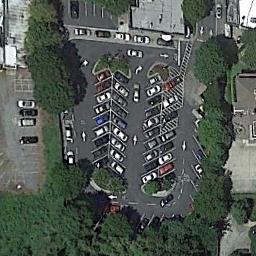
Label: parking_lot